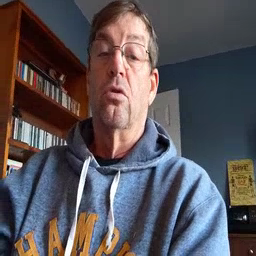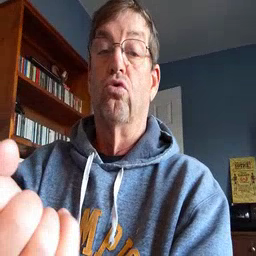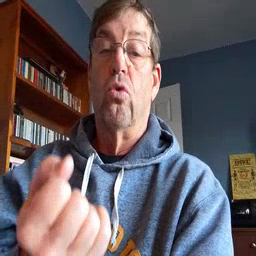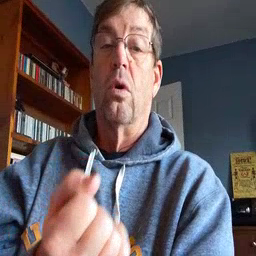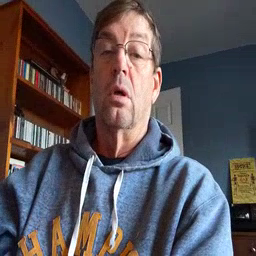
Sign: drawer